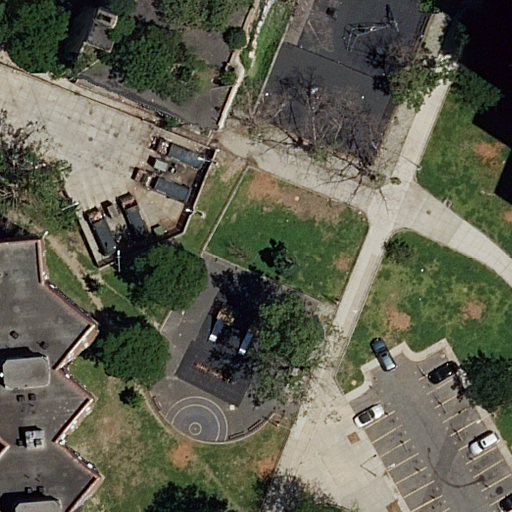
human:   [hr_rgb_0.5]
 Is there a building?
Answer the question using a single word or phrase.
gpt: yes

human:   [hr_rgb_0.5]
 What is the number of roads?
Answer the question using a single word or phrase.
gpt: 5

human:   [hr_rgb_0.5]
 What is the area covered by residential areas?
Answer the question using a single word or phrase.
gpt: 9802m2

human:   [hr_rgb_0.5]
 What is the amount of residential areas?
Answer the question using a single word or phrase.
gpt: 1

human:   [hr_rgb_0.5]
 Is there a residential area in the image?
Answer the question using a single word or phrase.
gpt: yes

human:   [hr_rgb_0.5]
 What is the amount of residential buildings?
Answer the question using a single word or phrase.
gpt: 2

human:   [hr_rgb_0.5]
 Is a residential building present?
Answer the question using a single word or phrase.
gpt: yes

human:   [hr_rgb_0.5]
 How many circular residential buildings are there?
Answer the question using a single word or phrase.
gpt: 0

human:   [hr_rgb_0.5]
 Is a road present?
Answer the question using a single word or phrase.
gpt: yes

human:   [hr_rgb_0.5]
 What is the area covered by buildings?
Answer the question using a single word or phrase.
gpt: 1062m2

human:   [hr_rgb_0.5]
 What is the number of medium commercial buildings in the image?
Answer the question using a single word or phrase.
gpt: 0

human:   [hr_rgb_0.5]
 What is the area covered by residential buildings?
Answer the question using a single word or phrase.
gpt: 1062m2

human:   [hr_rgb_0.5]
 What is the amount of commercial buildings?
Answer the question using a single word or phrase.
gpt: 0

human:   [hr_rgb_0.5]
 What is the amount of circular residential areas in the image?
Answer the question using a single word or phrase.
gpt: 0

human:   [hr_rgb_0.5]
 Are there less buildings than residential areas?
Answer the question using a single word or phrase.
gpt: no

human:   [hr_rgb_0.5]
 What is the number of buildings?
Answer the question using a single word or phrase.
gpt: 2

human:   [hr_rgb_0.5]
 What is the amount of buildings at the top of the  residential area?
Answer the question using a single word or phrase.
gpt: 0

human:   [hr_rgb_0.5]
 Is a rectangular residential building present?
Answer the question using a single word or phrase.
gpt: yes

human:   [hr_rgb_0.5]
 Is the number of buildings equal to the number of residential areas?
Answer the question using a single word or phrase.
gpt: no

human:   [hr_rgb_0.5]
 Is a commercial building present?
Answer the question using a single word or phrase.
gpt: no

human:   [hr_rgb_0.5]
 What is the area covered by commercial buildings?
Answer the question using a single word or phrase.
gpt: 0m2

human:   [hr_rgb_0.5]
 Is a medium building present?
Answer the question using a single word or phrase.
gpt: yes

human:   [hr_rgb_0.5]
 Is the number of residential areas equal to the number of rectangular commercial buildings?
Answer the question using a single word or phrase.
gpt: no

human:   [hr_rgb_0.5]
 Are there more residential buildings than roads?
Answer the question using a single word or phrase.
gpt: no

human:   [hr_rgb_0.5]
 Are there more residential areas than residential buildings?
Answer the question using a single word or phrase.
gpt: no

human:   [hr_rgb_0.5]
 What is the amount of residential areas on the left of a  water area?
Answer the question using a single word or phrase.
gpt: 0

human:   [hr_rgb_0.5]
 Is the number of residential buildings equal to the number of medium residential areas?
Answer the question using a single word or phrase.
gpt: no

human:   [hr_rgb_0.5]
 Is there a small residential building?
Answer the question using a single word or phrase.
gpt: no

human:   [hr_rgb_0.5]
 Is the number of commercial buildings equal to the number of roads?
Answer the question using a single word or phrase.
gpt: no

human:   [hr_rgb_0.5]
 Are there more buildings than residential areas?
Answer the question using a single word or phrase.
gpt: yes

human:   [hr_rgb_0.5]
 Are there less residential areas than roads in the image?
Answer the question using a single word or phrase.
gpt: yes

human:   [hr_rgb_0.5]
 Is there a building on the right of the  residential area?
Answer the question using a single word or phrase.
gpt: no

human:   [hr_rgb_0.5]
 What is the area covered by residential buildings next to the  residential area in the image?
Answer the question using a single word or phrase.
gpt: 1062m2

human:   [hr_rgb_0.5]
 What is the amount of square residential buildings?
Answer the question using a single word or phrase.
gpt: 0

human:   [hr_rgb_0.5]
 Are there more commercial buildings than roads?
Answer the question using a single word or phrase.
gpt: no

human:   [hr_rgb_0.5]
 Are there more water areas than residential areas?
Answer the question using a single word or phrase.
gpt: no

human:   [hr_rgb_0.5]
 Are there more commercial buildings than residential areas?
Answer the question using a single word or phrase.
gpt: no

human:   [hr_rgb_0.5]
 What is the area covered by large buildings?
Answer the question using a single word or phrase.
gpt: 742m2

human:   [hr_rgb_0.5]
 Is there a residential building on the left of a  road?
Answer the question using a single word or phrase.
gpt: yes

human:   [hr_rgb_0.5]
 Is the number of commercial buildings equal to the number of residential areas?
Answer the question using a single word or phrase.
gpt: no

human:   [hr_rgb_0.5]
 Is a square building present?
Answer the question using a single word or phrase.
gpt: no

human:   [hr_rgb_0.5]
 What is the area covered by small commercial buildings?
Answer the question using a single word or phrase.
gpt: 0m2

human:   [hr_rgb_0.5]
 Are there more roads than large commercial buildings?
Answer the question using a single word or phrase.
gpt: yes

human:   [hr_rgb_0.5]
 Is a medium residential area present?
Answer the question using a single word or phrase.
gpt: no

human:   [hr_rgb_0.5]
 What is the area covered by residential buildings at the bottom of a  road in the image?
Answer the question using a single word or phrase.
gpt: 742m2

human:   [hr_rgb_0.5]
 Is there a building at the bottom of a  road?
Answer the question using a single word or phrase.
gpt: yes

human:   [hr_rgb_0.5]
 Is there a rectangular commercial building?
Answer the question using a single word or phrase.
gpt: no

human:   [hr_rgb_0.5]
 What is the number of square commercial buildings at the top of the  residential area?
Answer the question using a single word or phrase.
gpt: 0

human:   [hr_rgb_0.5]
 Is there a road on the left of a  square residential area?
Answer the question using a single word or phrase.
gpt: no

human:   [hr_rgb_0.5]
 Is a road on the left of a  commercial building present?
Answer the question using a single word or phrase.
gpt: no

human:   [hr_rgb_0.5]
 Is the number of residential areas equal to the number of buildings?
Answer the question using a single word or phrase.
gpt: no

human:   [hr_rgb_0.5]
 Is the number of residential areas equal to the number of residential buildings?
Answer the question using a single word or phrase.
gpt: no

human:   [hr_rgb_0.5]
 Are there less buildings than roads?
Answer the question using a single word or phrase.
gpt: yes

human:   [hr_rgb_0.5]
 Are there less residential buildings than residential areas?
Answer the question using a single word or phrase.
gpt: no

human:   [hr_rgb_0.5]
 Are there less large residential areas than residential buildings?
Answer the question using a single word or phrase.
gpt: yes

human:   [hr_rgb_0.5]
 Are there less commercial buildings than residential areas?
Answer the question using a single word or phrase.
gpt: yes

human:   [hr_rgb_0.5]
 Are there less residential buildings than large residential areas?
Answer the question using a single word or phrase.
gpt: no

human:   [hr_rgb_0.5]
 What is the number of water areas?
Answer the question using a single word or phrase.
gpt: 0

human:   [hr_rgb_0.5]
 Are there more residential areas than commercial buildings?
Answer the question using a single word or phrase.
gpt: yes

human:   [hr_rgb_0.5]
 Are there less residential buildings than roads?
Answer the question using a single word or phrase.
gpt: yes

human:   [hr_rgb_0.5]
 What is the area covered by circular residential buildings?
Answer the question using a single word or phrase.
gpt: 0m2

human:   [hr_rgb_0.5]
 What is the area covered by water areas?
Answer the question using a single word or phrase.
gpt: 0m2

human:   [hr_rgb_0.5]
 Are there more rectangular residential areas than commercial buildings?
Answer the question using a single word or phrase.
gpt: yes

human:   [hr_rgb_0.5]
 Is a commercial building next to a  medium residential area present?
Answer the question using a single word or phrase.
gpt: no